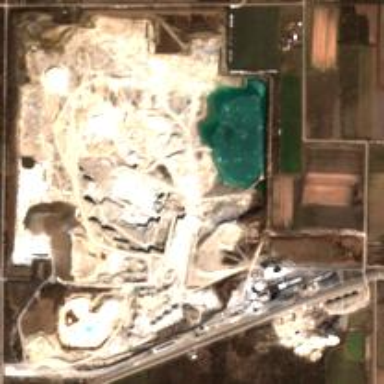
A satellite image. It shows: Quarry area.